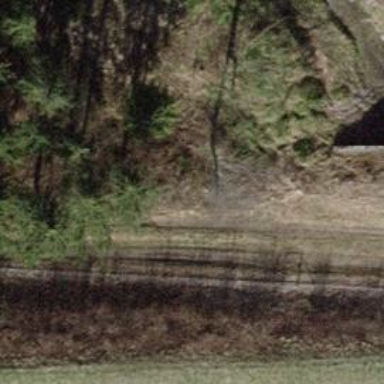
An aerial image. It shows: Culvert tunnel.